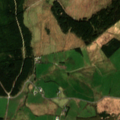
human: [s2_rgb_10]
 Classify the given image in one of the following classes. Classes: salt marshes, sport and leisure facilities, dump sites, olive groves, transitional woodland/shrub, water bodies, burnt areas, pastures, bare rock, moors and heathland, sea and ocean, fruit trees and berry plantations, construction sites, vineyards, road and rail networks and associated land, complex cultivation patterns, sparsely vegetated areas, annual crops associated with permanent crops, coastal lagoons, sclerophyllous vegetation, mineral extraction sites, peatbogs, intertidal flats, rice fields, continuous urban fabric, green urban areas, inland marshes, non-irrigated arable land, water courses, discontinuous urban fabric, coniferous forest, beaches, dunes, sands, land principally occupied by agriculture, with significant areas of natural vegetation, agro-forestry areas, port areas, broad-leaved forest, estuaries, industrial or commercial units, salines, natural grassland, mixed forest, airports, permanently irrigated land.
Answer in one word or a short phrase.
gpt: land principally occupied by agriculture, with significant areas of natural vegetation, coniferous forest, transitional woodland/shrub